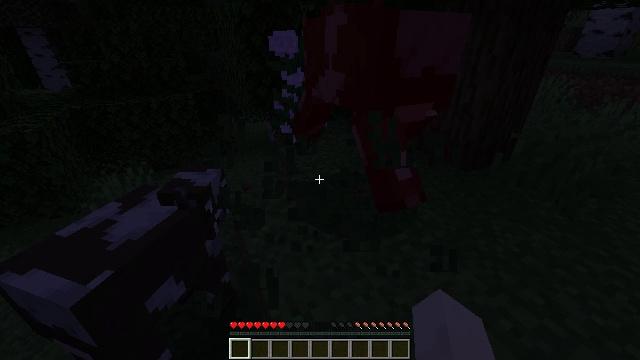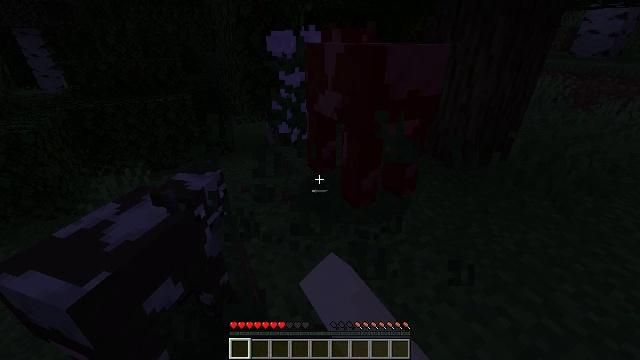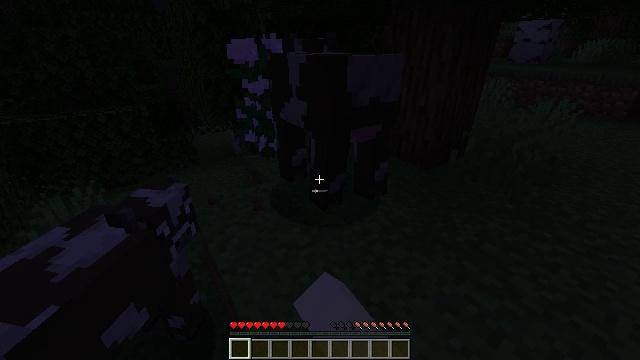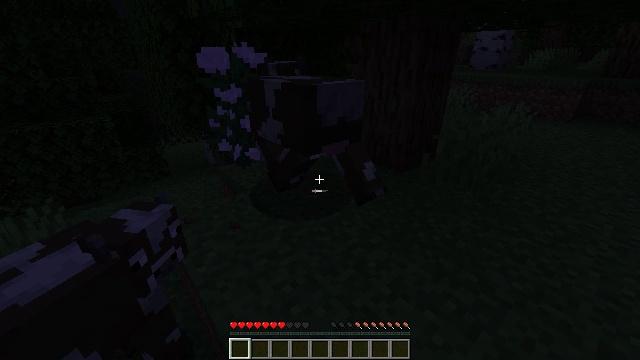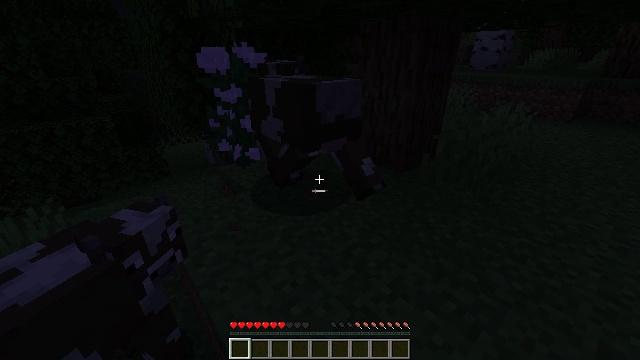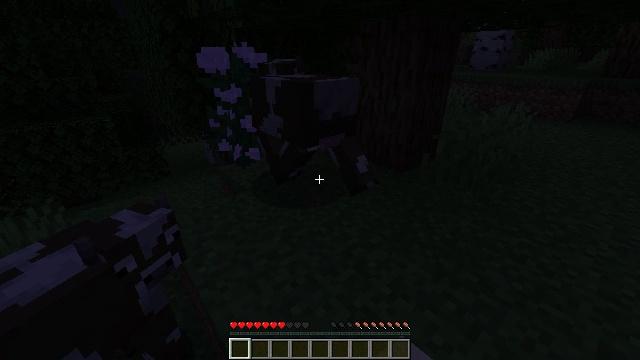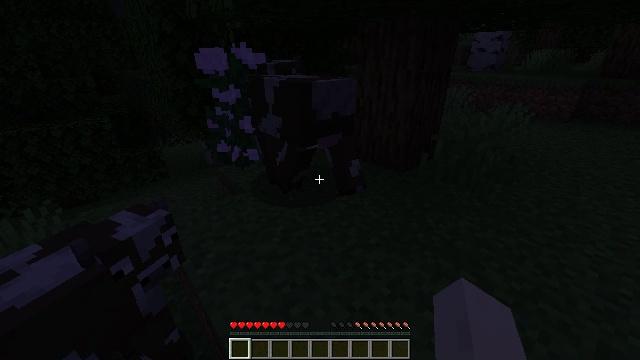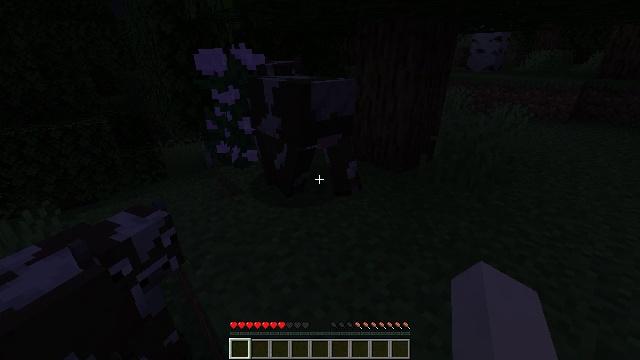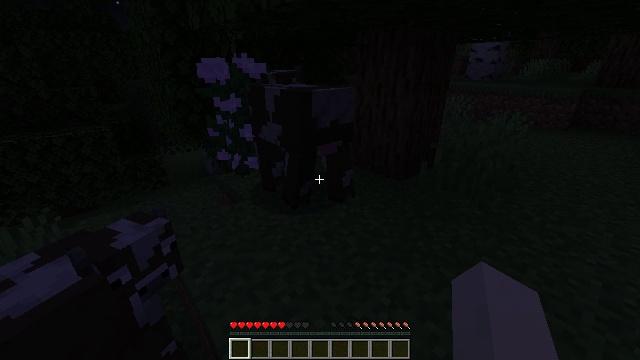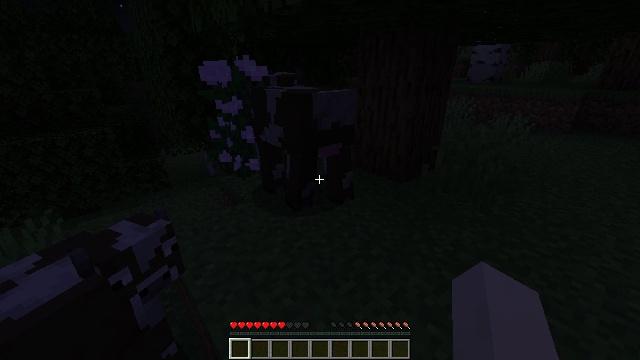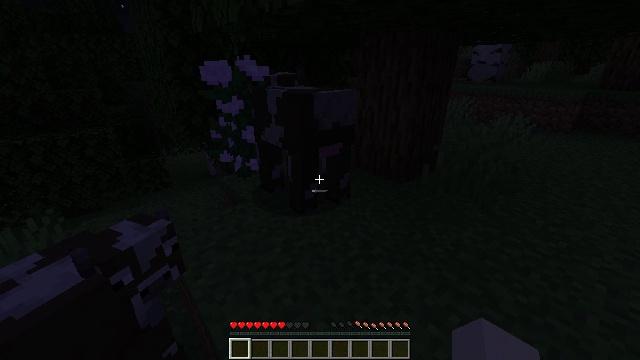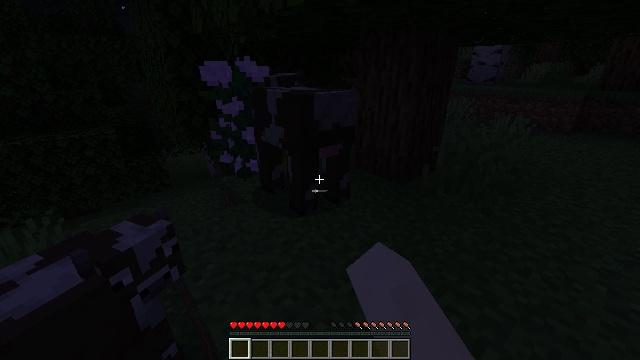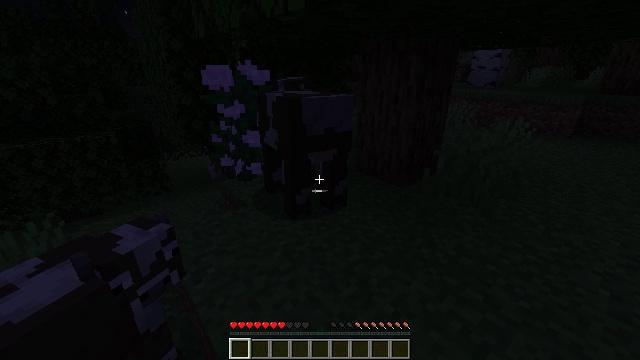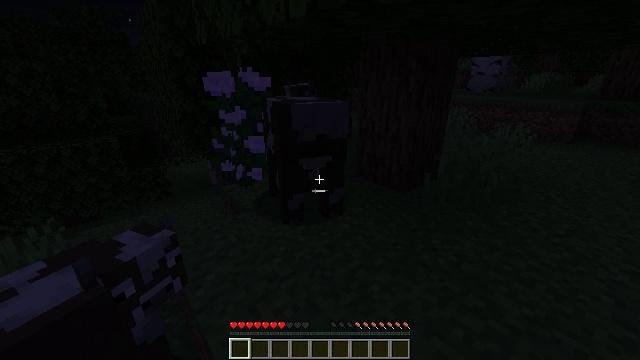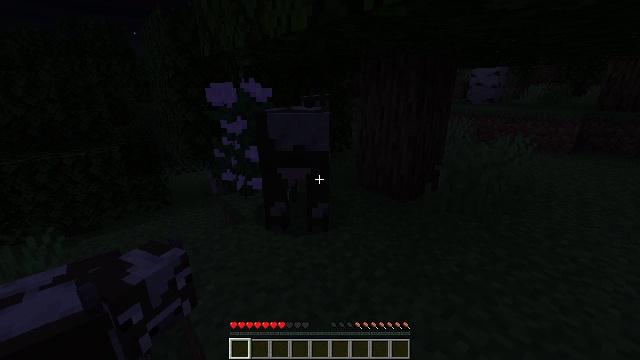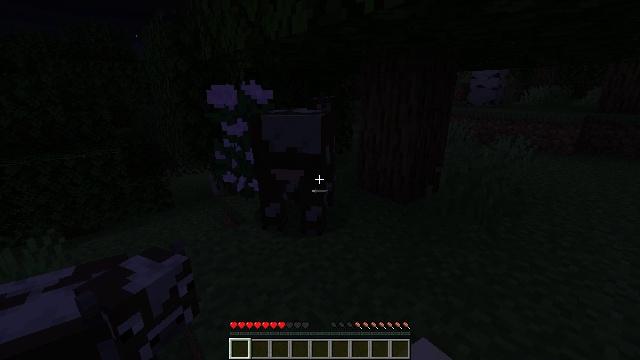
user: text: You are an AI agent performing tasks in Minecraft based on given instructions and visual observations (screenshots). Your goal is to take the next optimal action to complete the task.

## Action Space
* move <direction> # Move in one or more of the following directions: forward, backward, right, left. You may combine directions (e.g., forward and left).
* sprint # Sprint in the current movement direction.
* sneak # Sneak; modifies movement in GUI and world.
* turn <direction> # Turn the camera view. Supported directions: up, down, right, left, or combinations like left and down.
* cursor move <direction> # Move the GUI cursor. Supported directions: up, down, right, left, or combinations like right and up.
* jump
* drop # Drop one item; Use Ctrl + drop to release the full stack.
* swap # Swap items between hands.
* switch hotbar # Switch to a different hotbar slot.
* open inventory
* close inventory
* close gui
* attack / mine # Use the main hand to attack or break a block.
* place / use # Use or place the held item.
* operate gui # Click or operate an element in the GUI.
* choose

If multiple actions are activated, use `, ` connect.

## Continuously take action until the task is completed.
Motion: motion action
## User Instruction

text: Gather the peony by left-clicking.
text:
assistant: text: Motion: attack / mine
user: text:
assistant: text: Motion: turn right and up, attack / mine
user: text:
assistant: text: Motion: turn right and up, attack / mine
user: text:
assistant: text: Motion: attack / mine
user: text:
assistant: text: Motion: attack / mine
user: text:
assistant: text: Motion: attack / mine
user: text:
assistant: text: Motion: no_op
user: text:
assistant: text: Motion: turn up
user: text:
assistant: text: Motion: no_op
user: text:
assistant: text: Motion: attack / mine
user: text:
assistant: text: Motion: attack / mine
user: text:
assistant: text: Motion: attack / mine
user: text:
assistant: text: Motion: turn up
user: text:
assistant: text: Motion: turn up
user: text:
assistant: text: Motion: attack / mine
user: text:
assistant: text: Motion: attack / mine
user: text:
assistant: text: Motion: attack / mine
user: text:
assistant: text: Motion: attack / mine
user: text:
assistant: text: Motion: no_op
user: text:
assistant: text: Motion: attack / mine
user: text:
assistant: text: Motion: attack / mine
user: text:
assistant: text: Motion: attack / mine
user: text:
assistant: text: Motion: turn left and up, attack / mine
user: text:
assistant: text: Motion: turn left and up, attack / mine
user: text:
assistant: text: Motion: attack / mine
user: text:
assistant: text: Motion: attack / mine
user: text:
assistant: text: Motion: attack / mine
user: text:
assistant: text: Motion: no_op
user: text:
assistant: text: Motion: attack / mine
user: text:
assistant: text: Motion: attack / mine